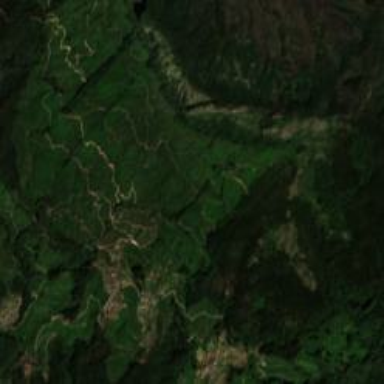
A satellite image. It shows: Picturesque tea plantation in farmland.